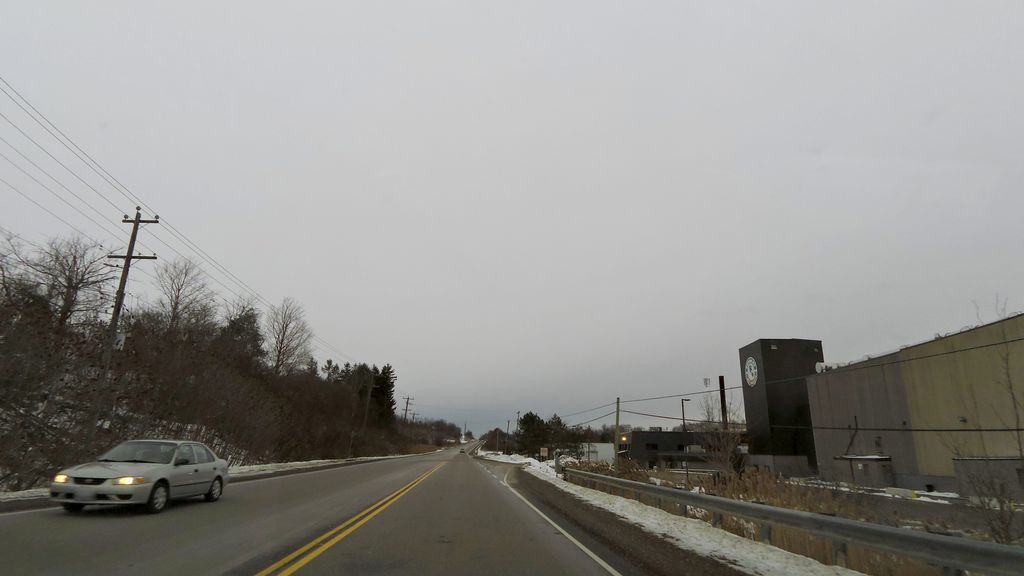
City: hamilton